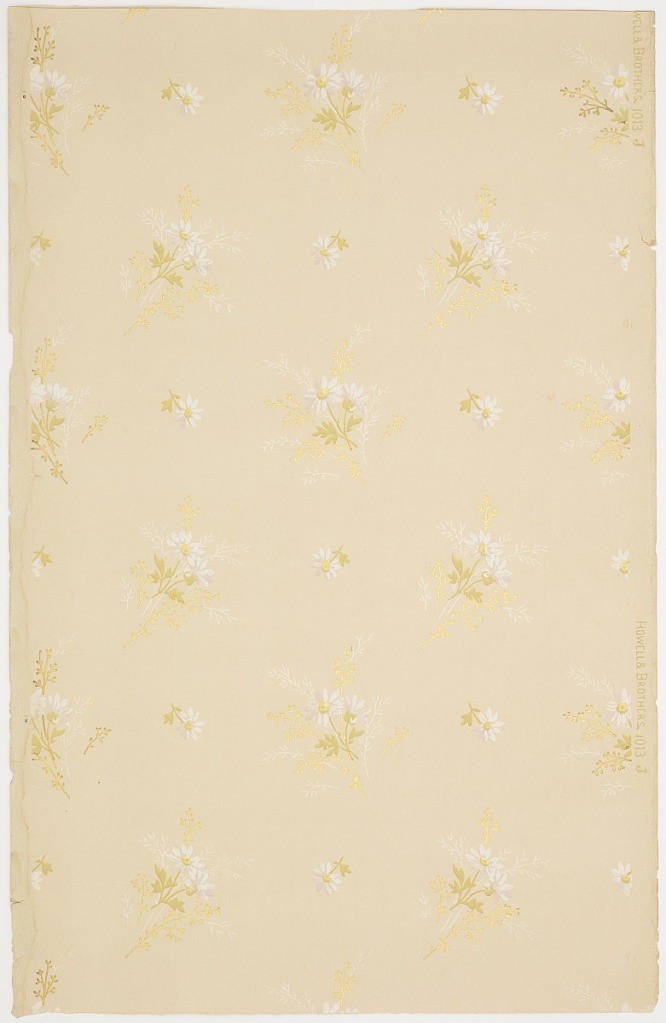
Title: Ceiling paper
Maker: Howell and Brothers, 1835 – 1900
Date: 1905–1915
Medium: Machine-printed paper, liquid mica
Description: Small floral sprigs alternating with single white flower. Printed in green, white and metallic gold on off-white or taupe ground.